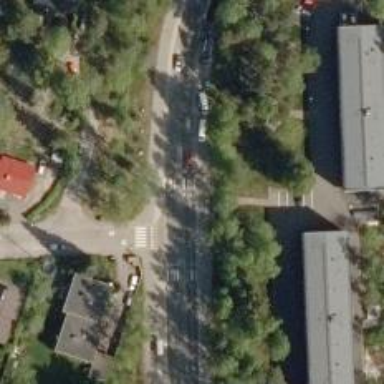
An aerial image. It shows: Asphalt cycleway with crossing.